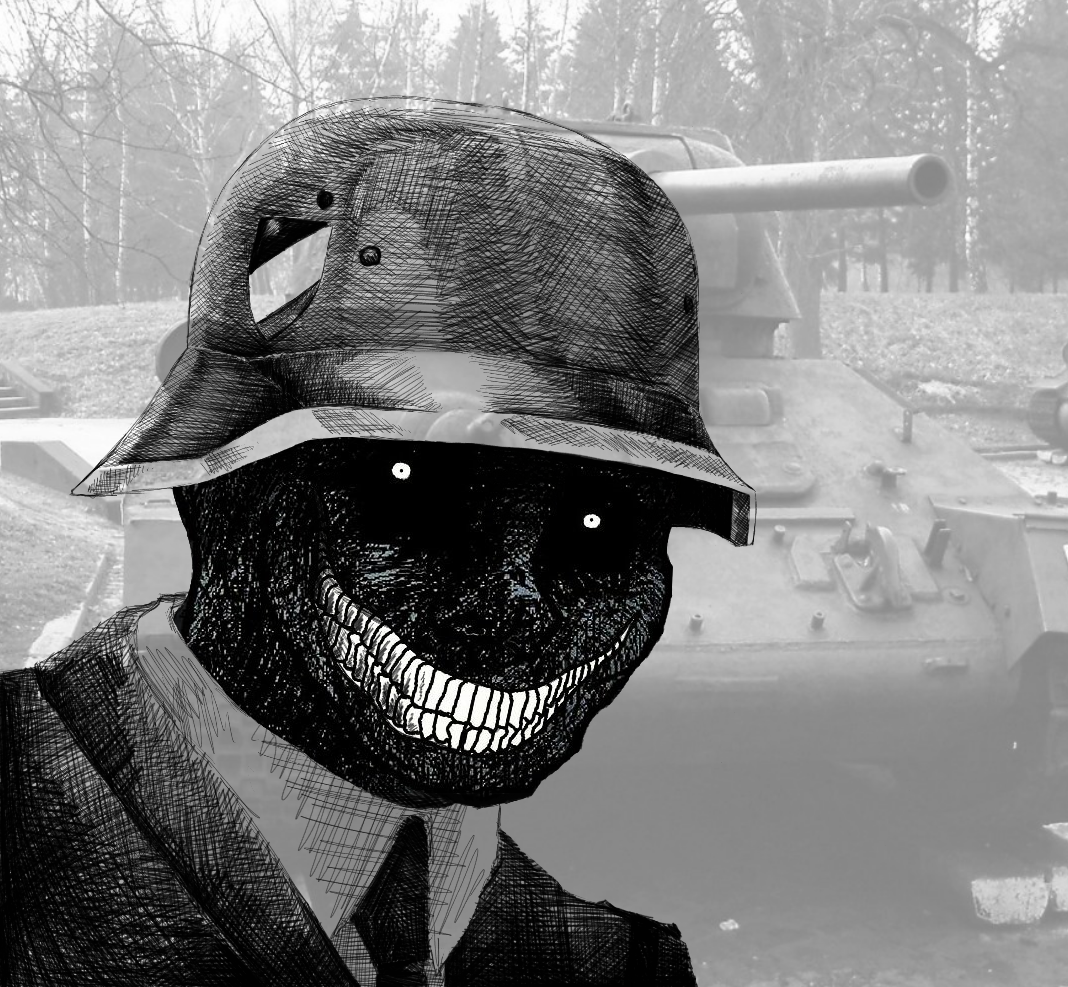
Label: 5_Wojak_with_Background